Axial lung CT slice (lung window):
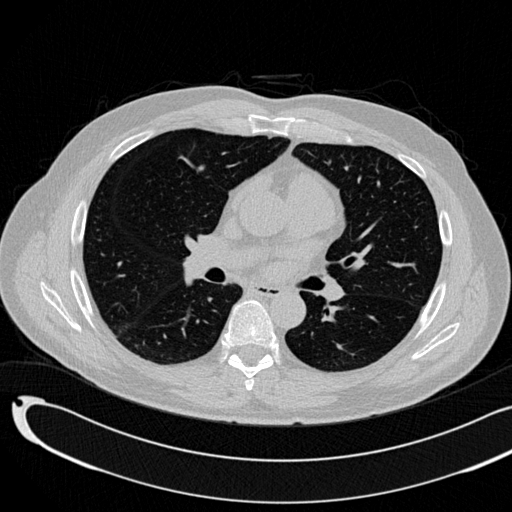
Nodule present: no